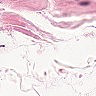
Metastatic tissue present: no